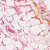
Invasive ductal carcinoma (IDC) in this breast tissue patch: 0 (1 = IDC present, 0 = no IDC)